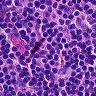
Metastatic tissue present: no